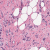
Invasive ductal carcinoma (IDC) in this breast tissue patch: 1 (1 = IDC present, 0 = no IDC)